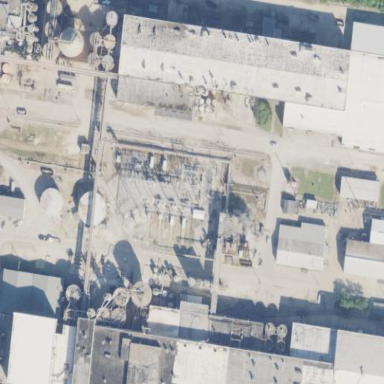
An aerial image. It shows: Industrial power substation enclosed by fence.